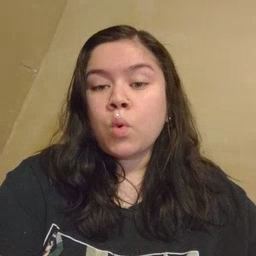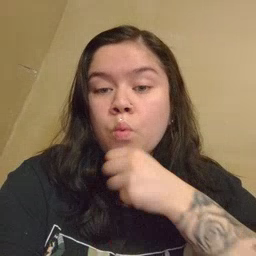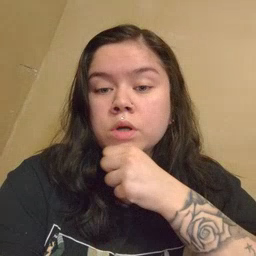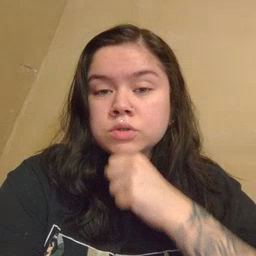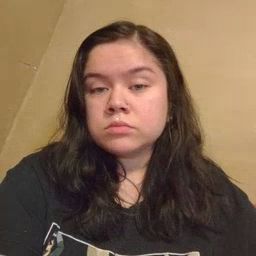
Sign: orange